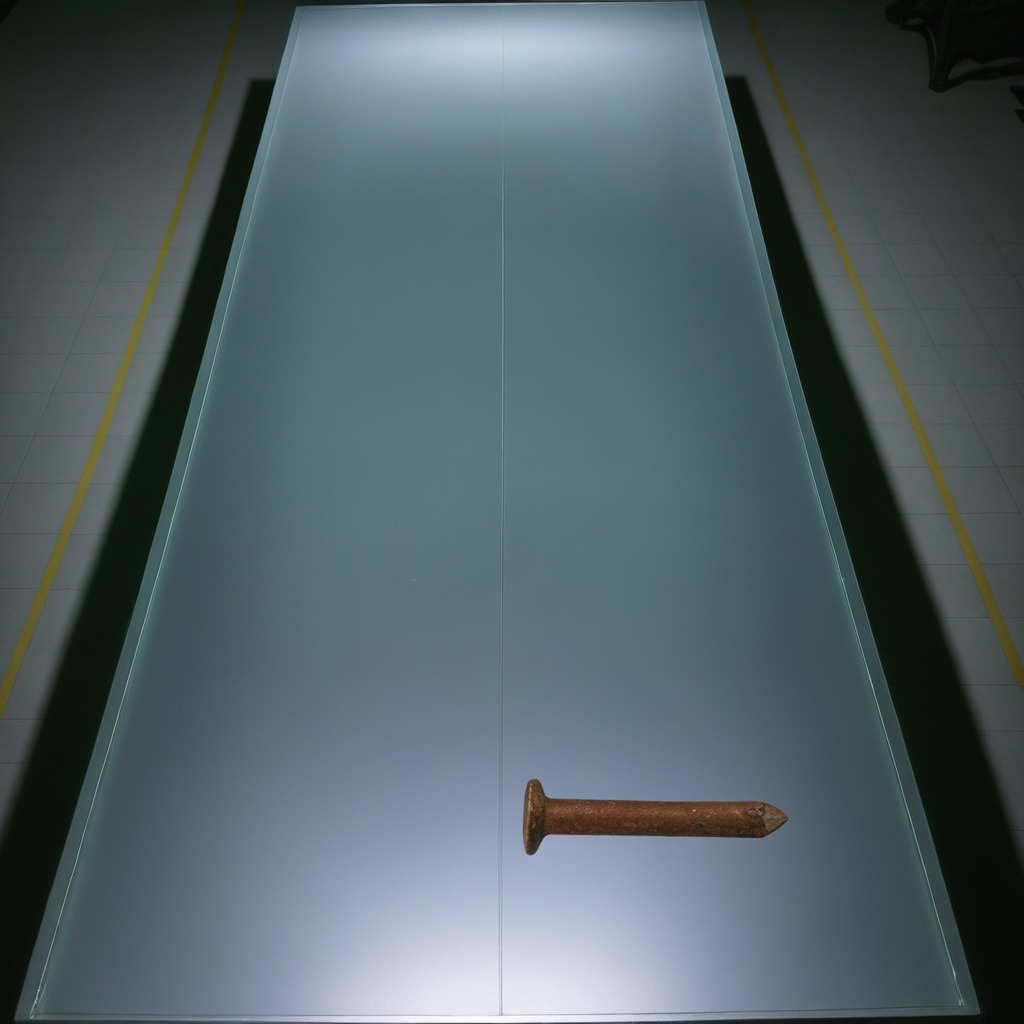
An iron nail is lying on the clean empty table in a railway signal maintenance room.